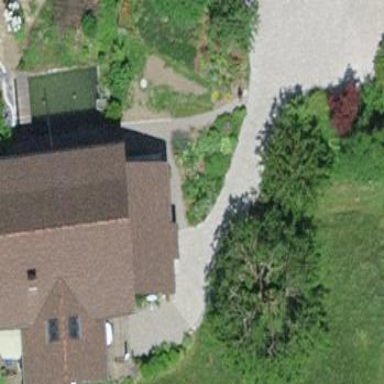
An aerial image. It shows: Detached building.